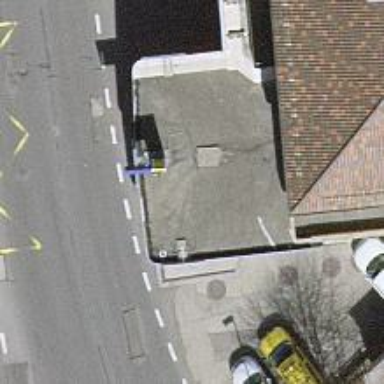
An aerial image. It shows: Asphalt sidewalk along the footway.